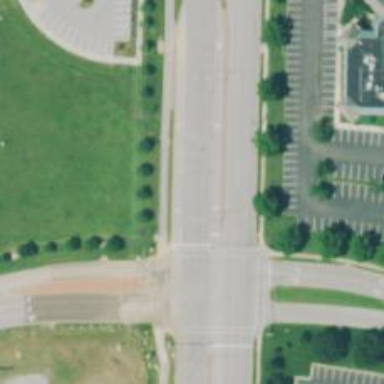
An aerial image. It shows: Road with dash markings.